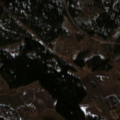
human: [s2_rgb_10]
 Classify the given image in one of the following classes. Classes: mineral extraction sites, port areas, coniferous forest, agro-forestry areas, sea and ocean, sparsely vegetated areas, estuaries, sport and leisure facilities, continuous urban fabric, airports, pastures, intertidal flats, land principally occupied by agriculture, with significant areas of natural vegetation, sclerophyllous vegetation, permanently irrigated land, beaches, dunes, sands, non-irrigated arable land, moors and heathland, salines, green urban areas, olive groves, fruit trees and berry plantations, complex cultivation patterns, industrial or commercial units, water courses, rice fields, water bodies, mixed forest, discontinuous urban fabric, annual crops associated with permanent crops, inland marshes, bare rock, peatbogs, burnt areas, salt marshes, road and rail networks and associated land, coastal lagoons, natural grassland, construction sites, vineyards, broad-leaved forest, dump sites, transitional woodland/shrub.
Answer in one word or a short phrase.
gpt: land principally occupied by agriculture, with significant areas of natural vegetation, coniferous forest, mixed forest